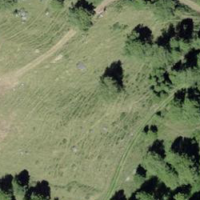
EUNIS habitat code: 44
Species observed at this site:
Rhododendron ferrugineum